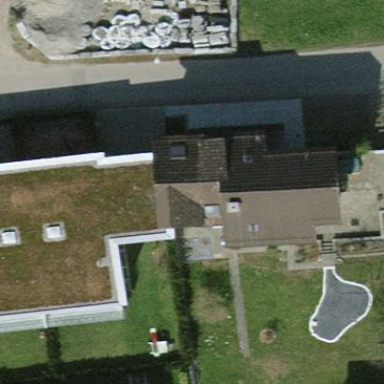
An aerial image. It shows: Semidetached house.